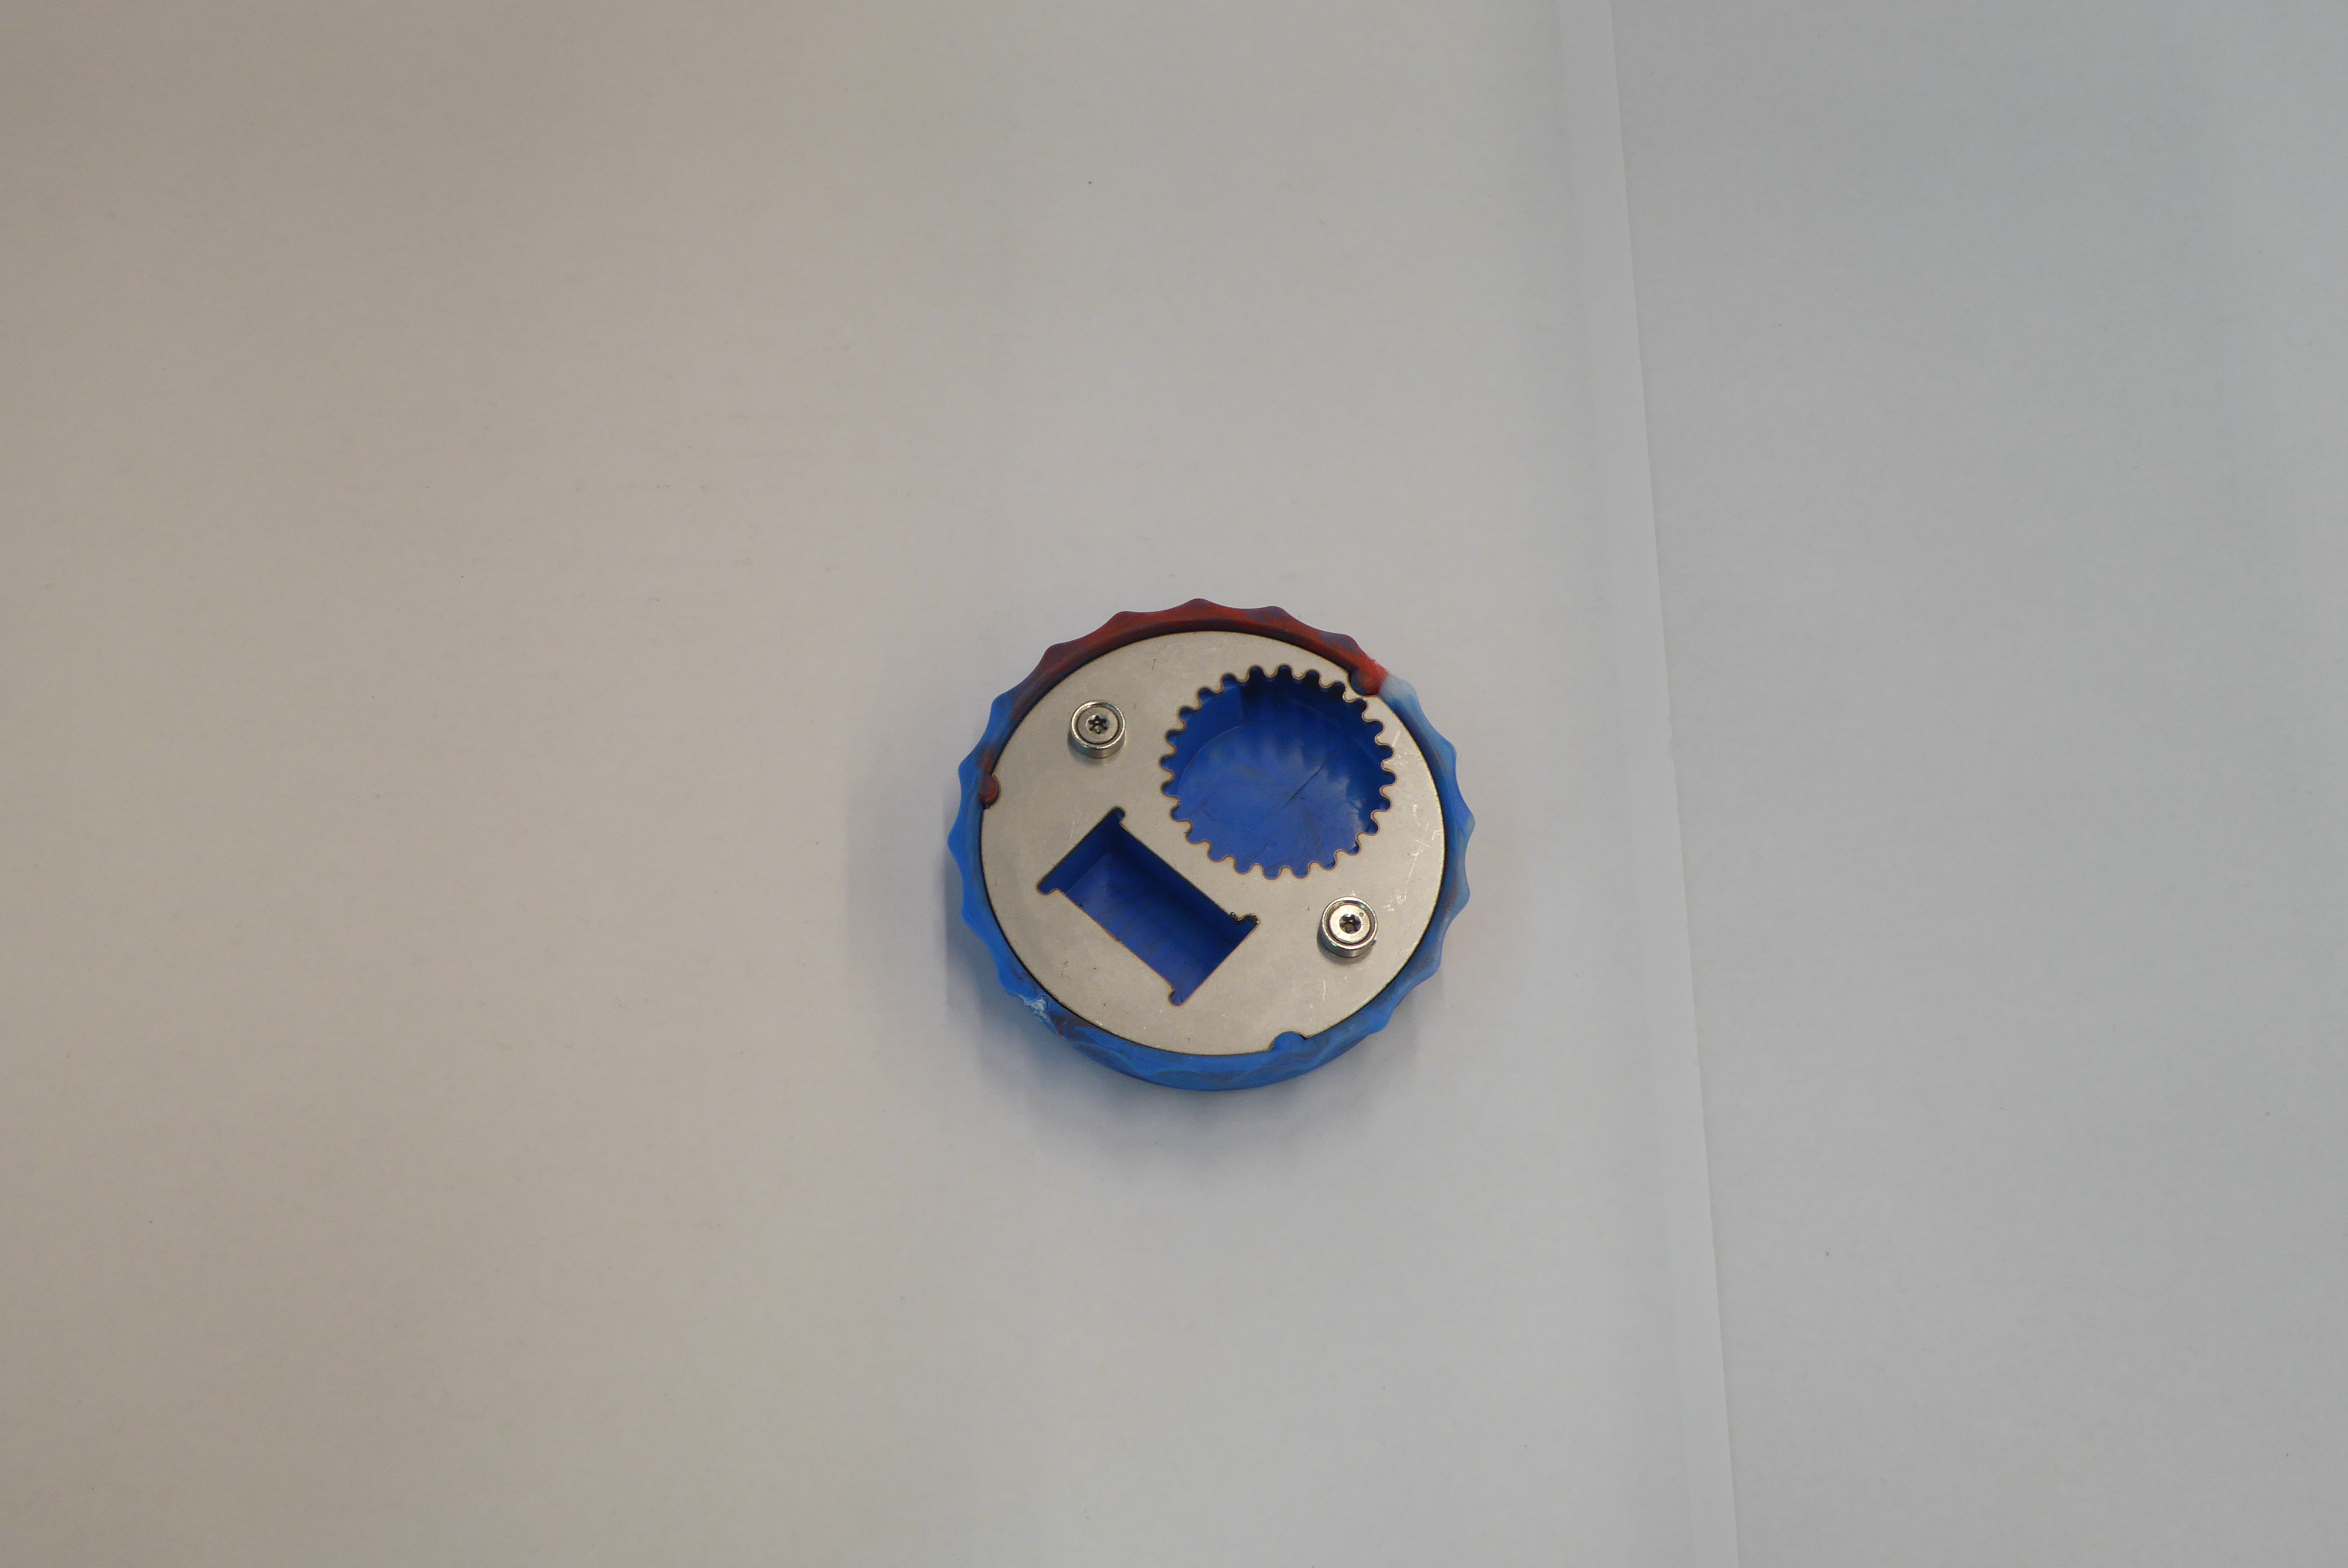
Label: Bottle Opener